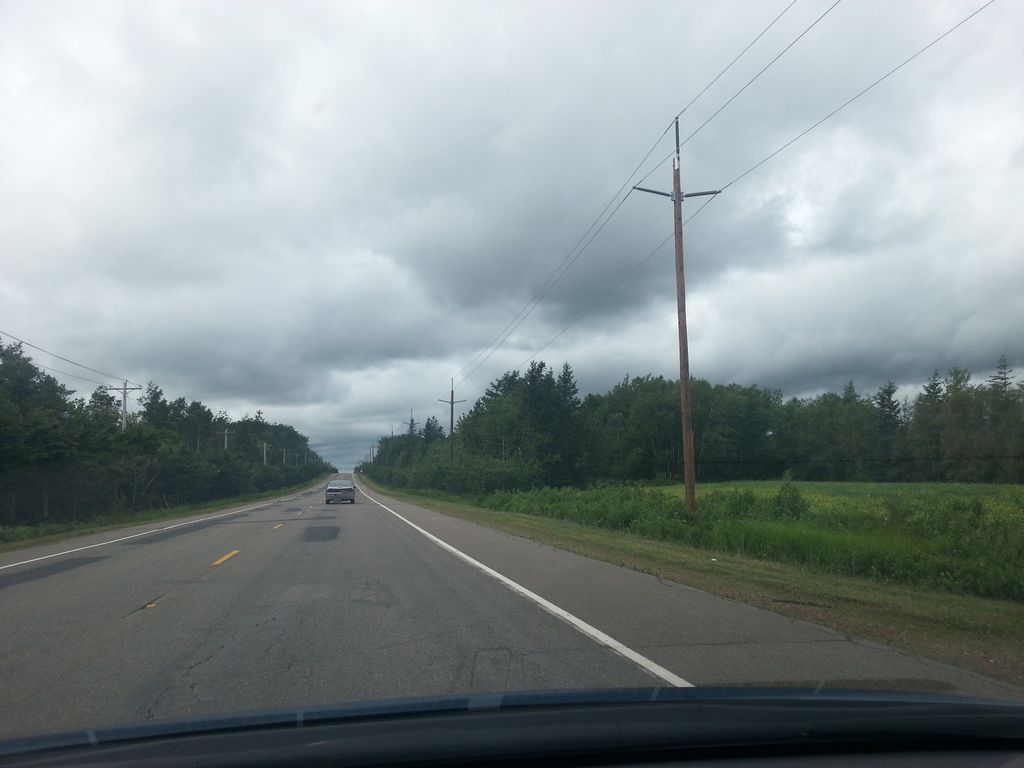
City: charlottetown